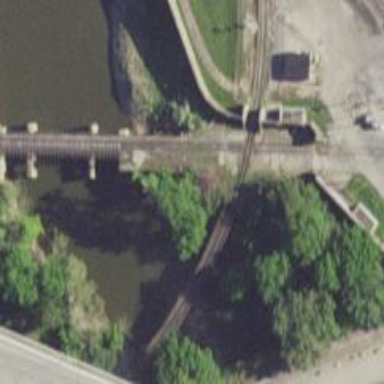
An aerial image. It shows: Railway crossing.